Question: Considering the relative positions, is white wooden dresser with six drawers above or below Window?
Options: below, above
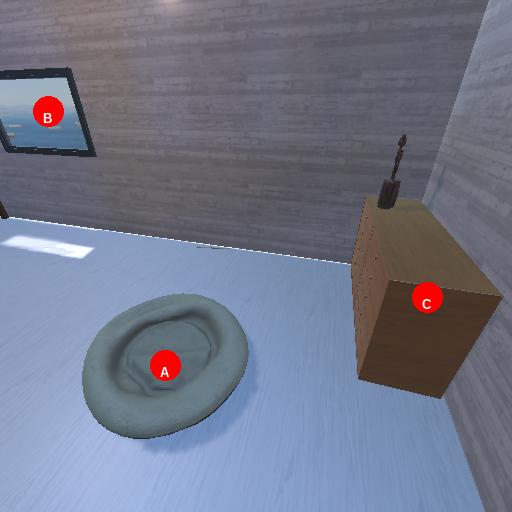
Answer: below